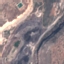
Land use / land cover class: HerbaceousVegetation